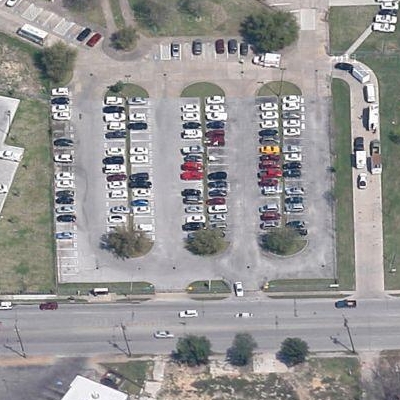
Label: Parking